Question: Count the number of objects in the diagram.
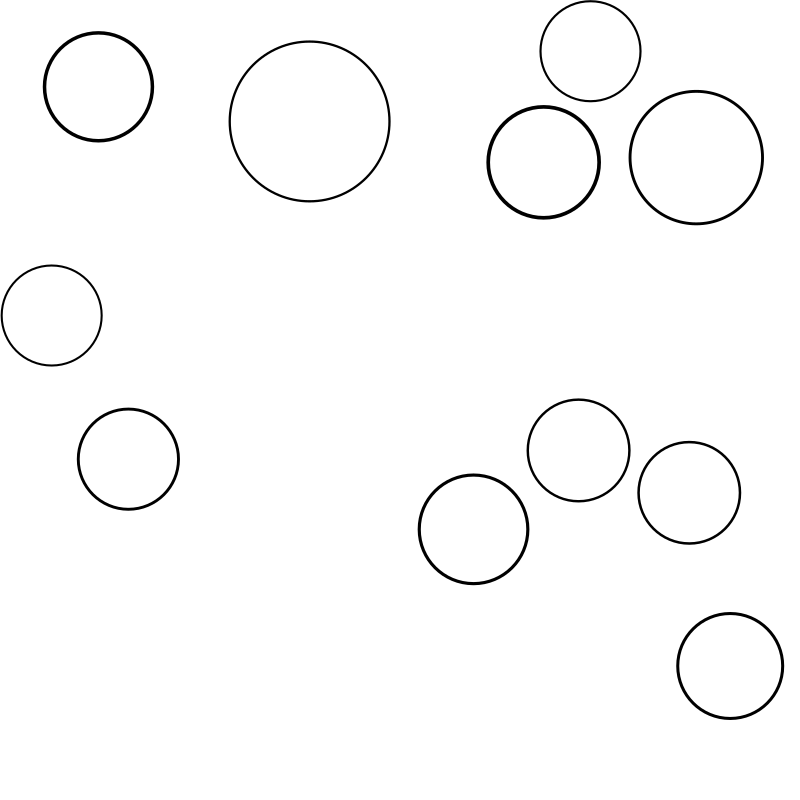
Answer: 11